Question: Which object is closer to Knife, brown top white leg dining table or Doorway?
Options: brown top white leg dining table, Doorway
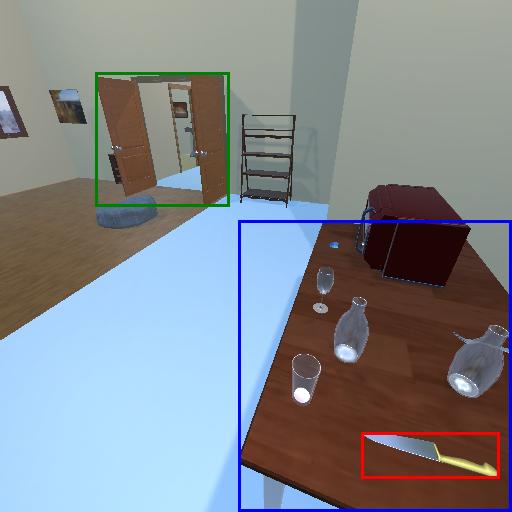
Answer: brown top white leg dining table